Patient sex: M
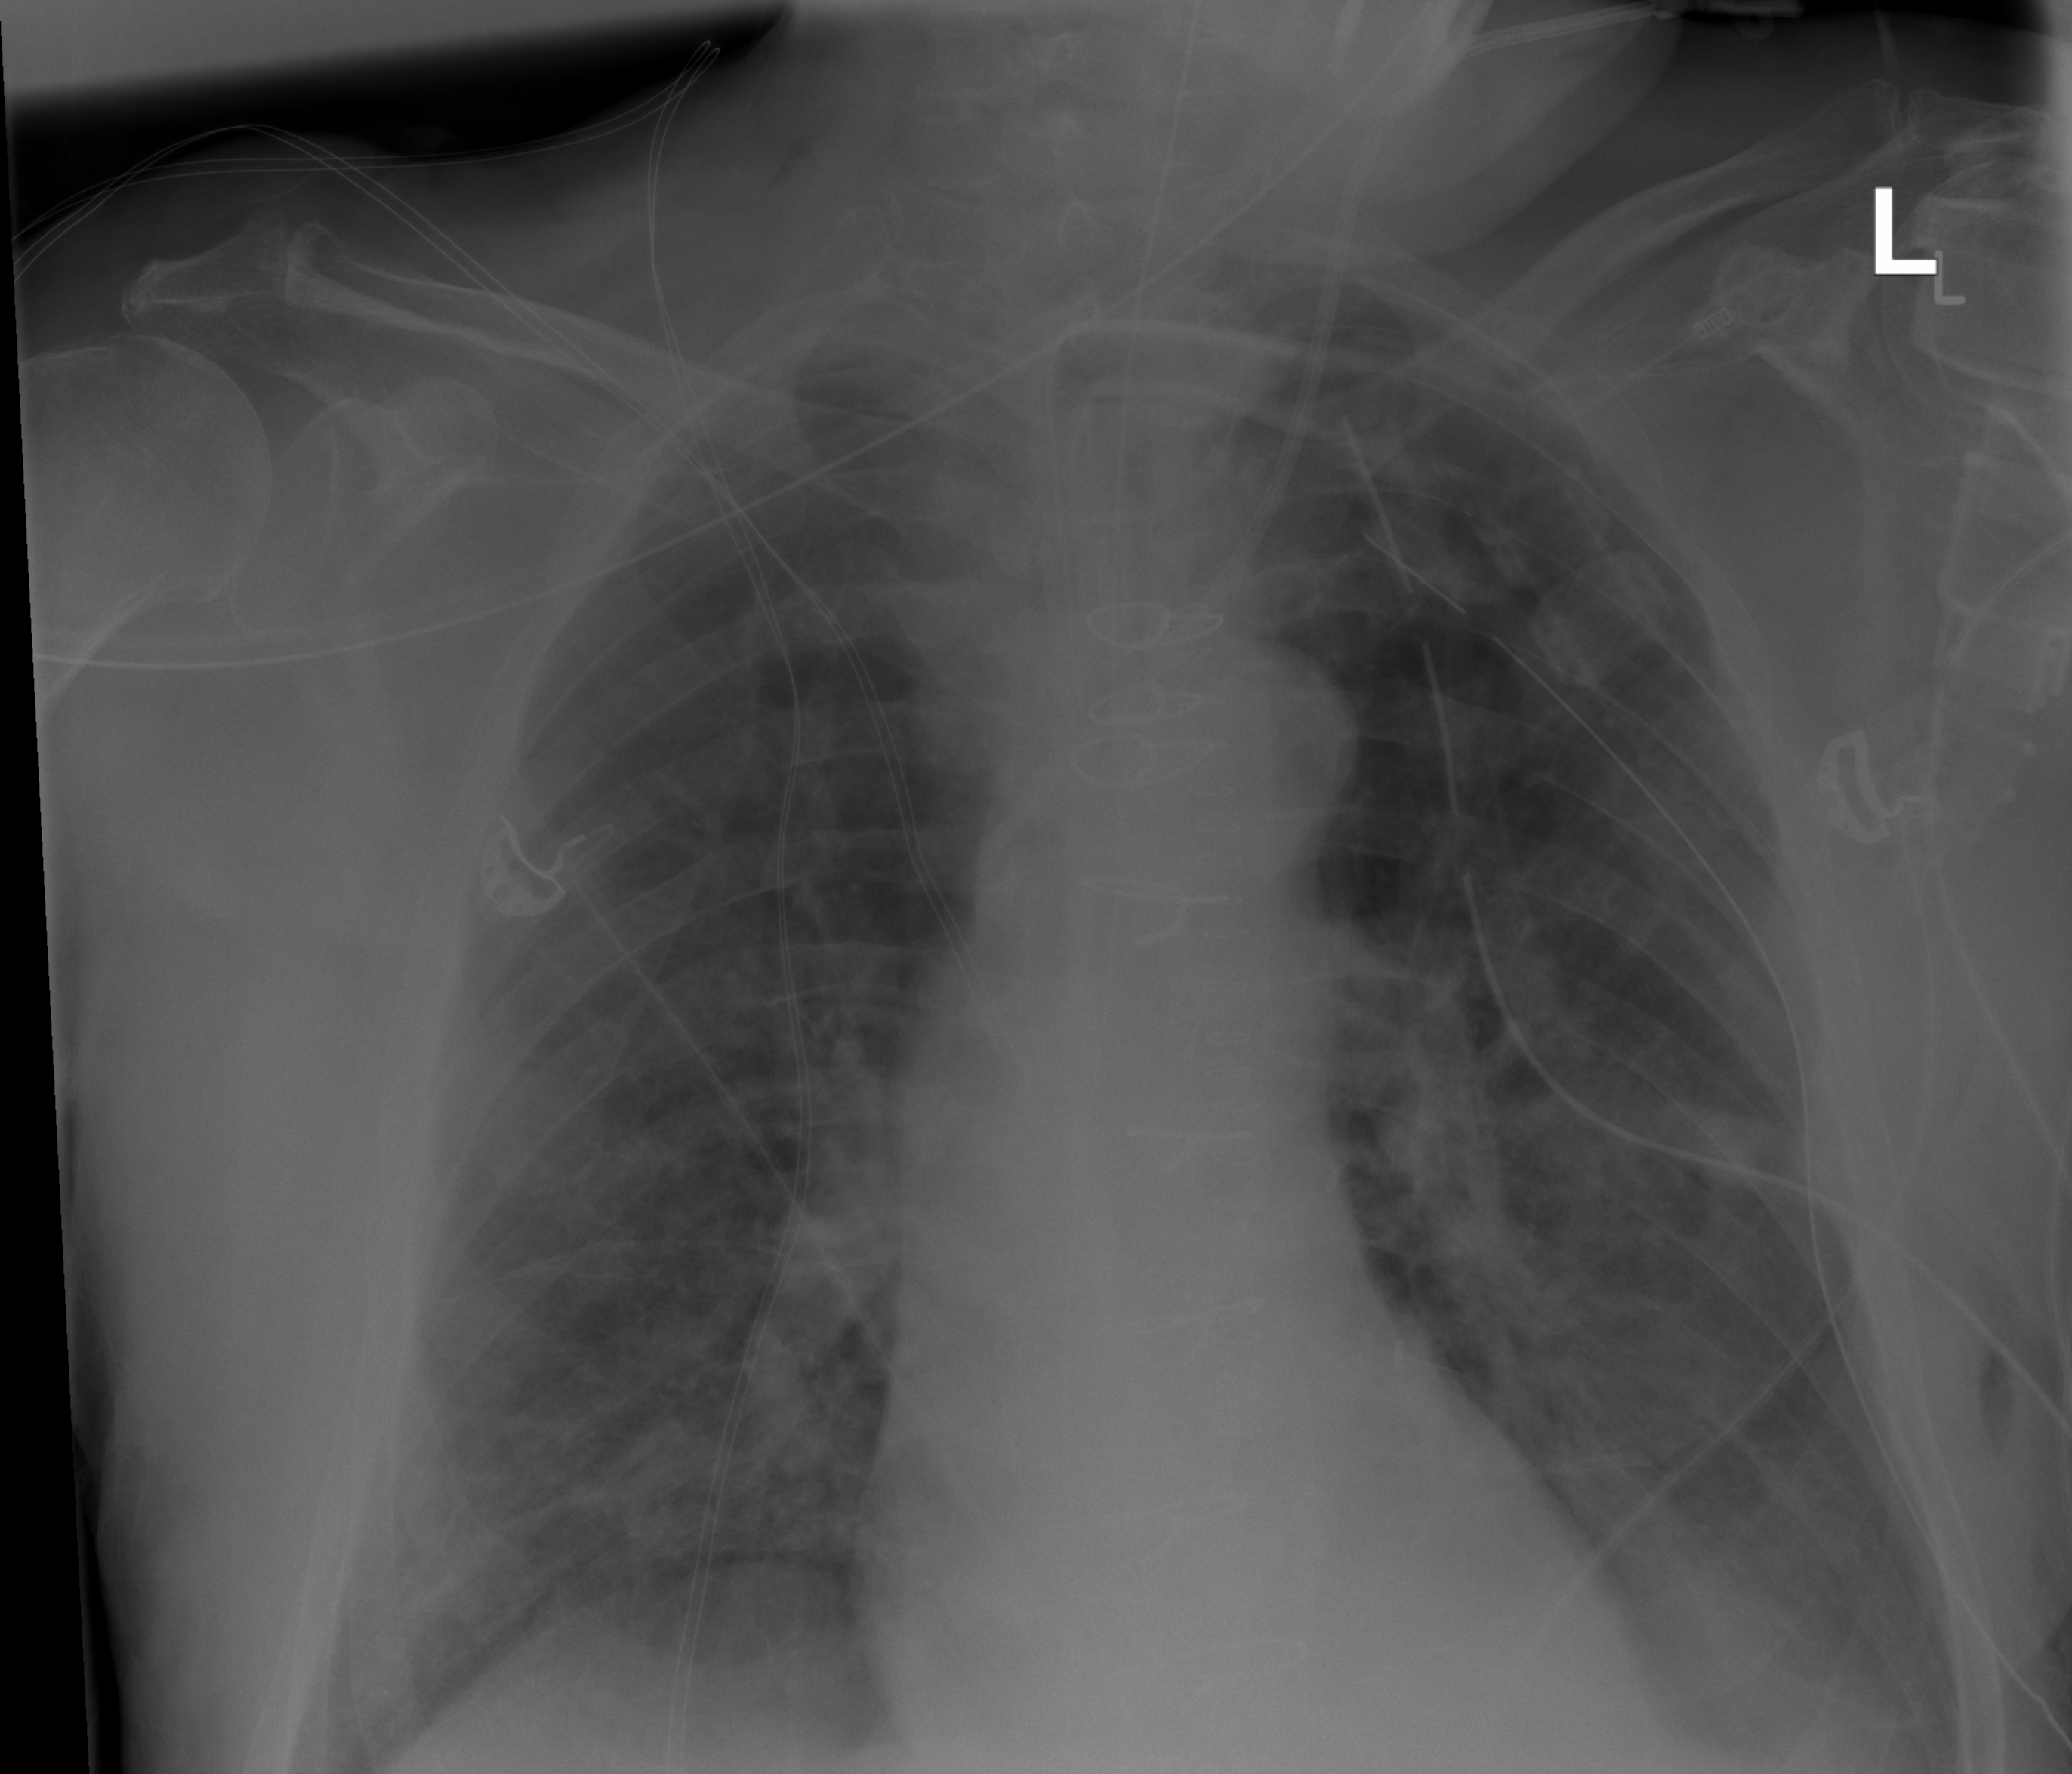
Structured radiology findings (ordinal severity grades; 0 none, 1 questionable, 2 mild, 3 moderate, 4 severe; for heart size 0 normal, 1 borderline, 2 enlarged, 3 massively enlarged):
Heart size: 0
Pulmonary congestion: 1
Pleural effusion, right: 0
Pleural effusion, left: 2
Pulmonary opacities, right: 2
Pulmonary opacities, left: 2
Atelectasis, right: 2
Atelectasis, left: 2